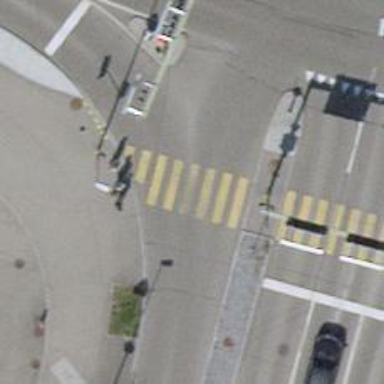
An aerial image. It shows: Crossing with traffic signals.